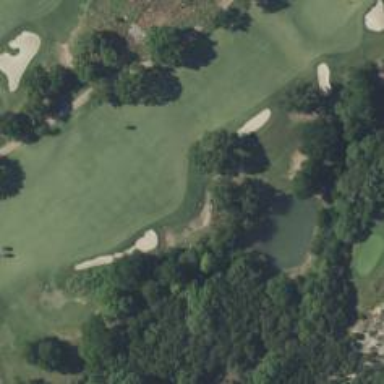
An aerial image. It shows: Golf hole.